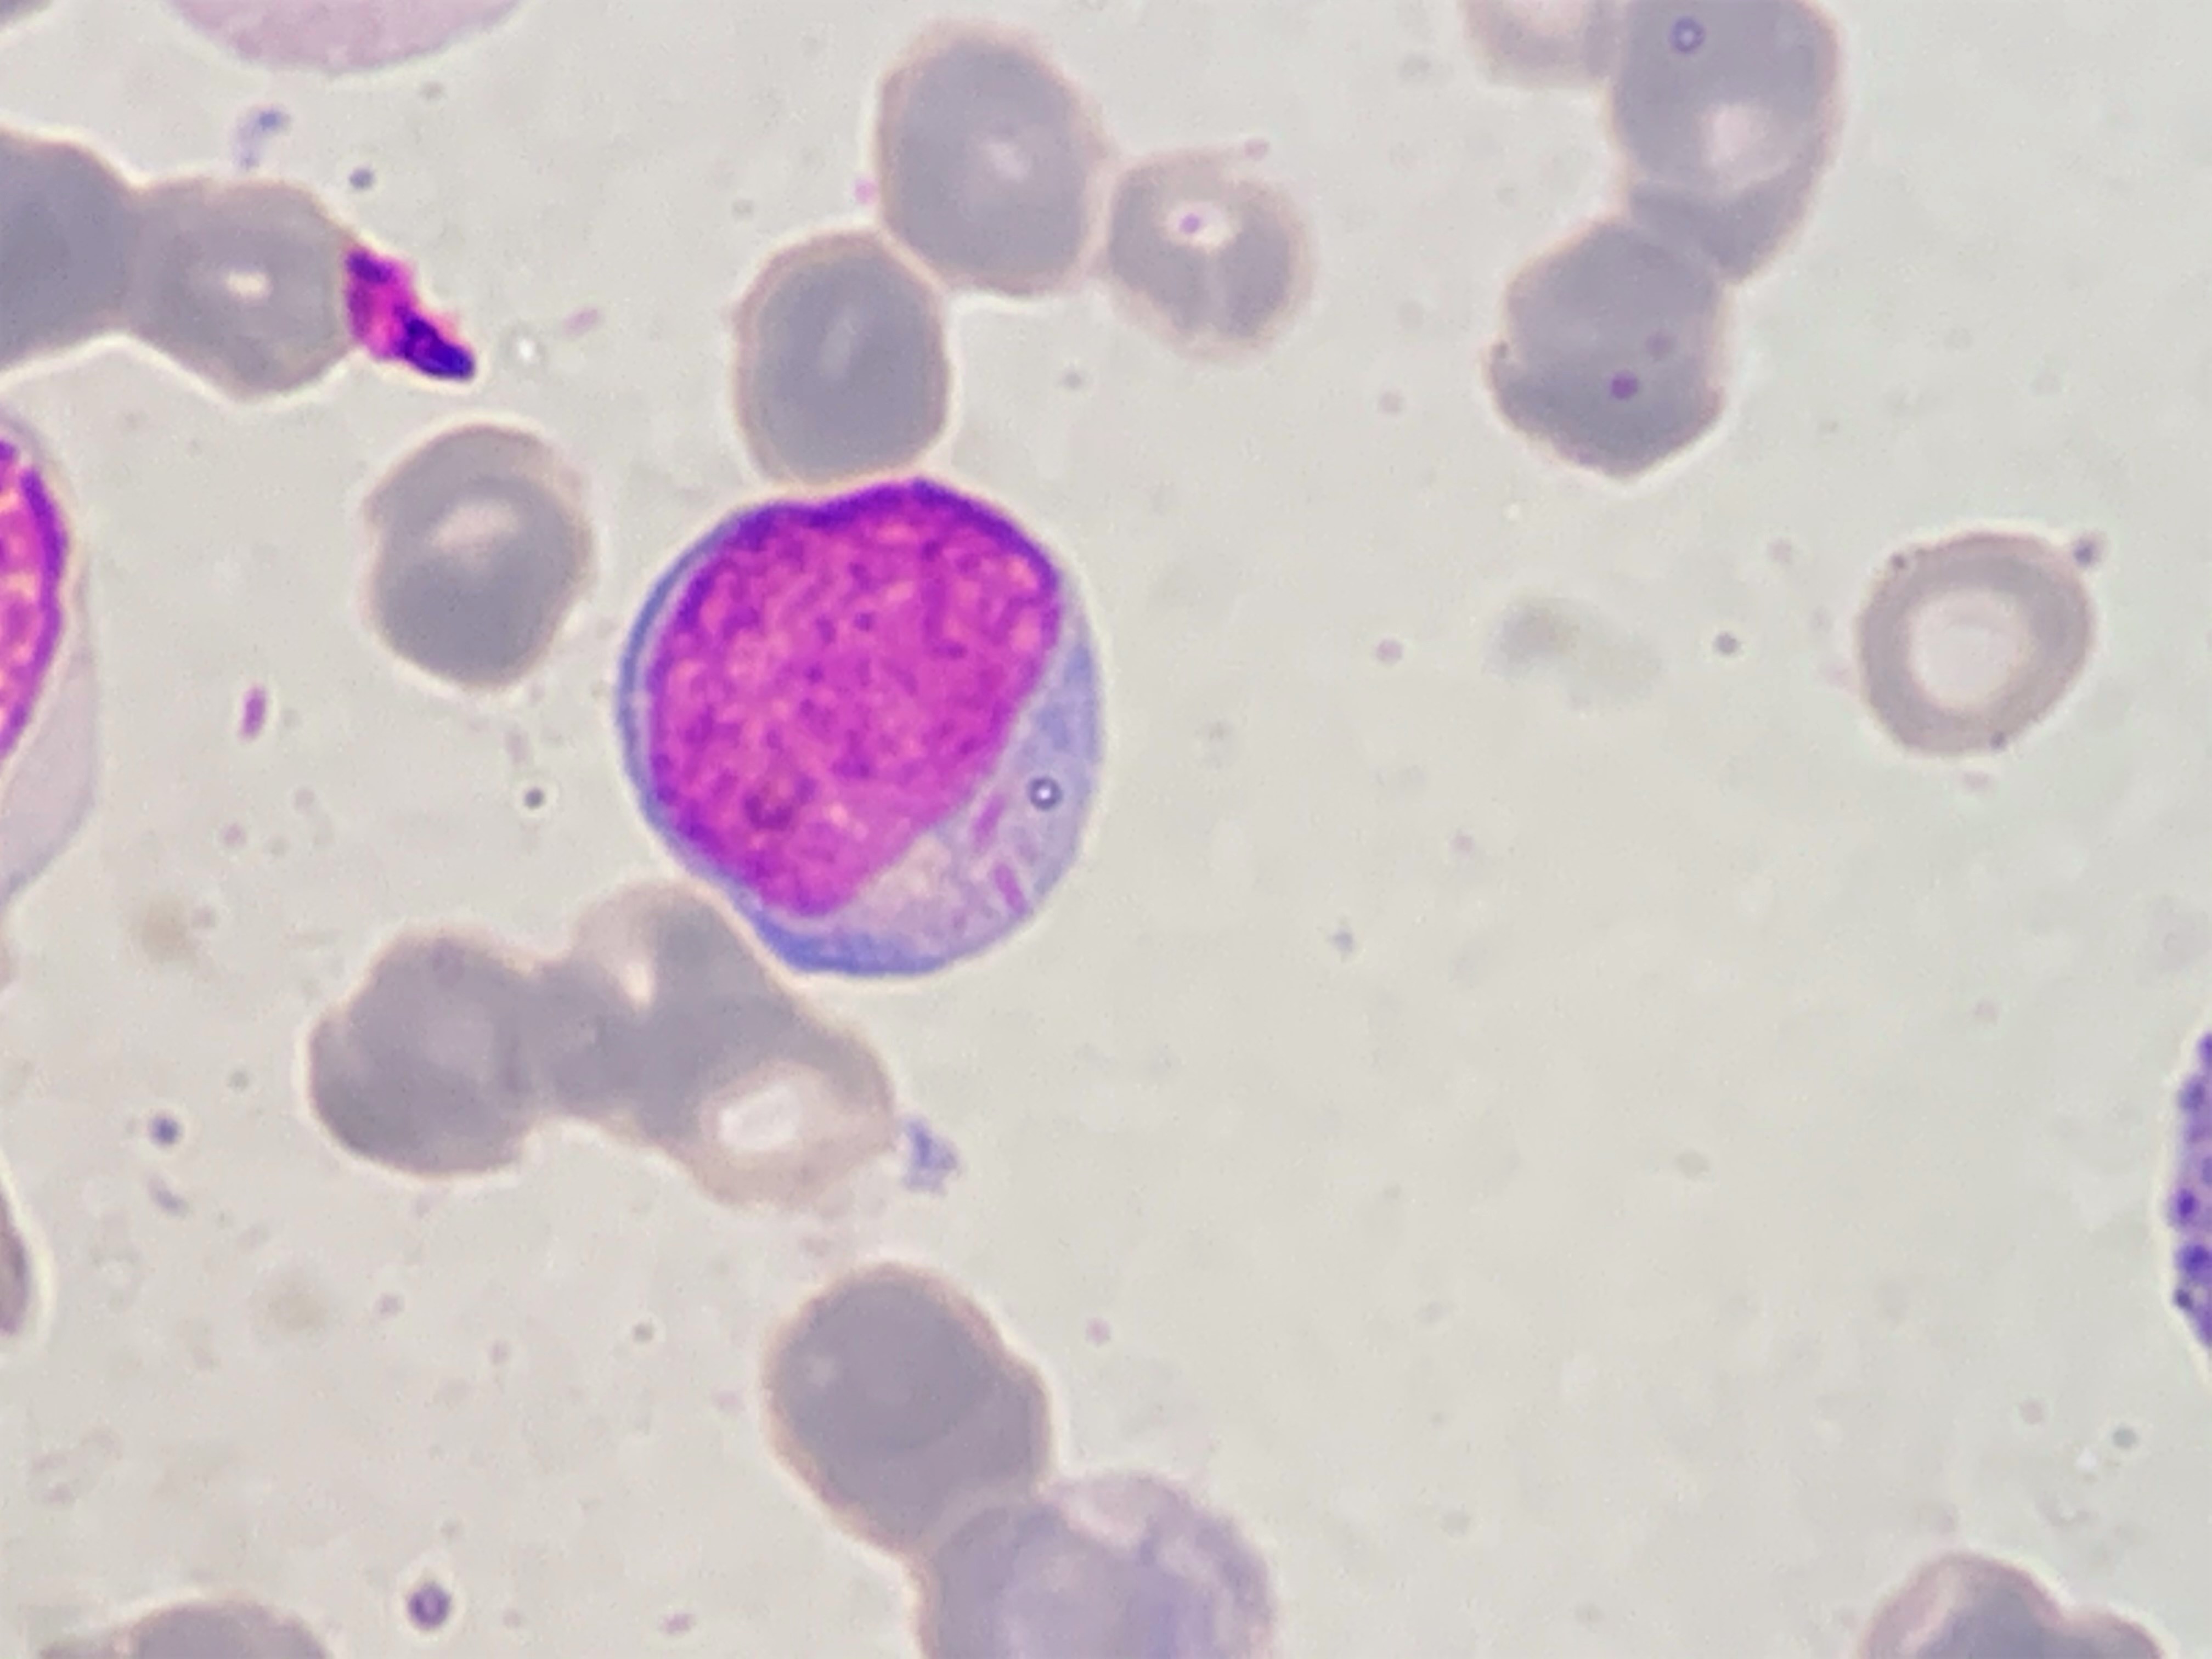
Cell type: BLAST CELLS